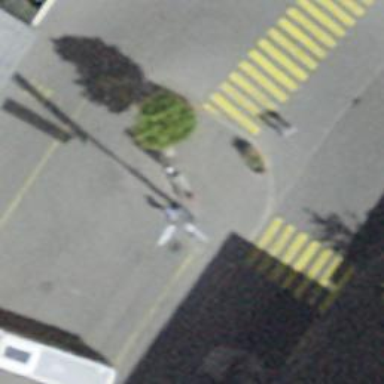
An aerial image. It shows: Brown bench in the vicinity.